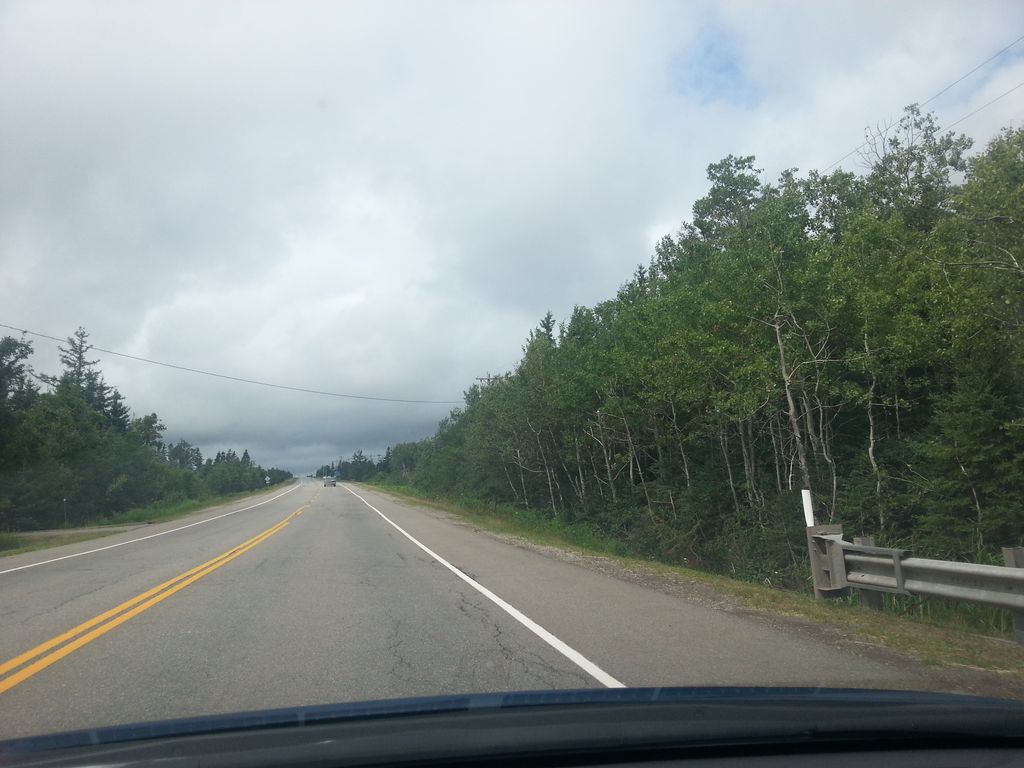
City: charlottetown